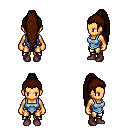
a pixel art fantasy rpg character, female body template, human, tanned skin, blue vest, gold greaves, brown extra-long topknot hairstyle, maroon shoes, four views (front, back, left, right), 2x2 character sprite sheet, small pixel art, hard edges, no anti-aliasing